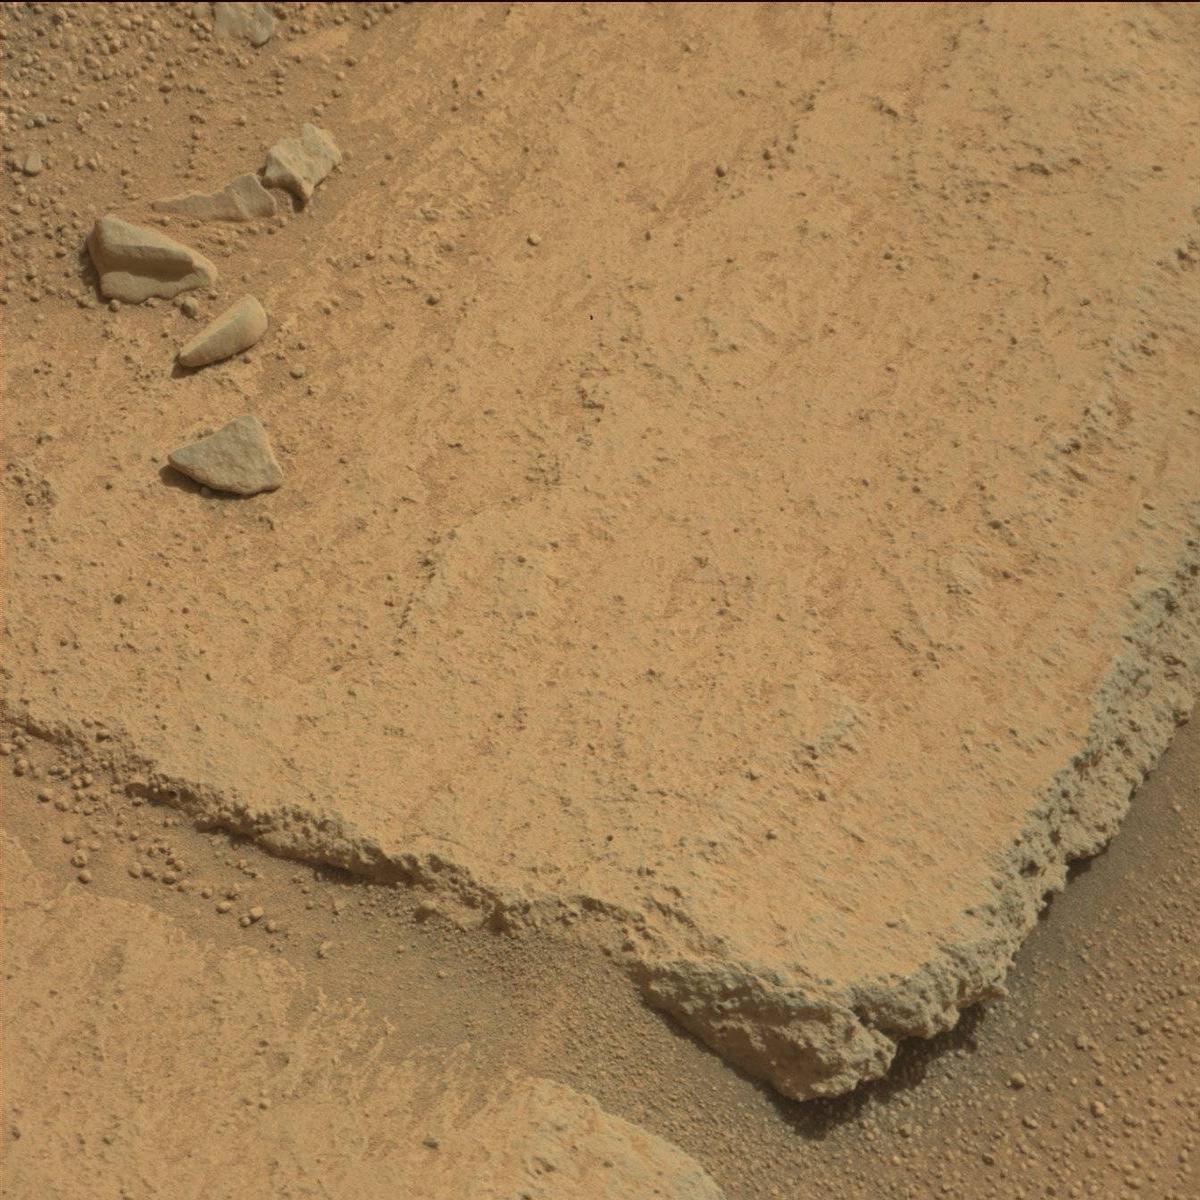
Terrain classes present: Bedrock, Rock, Sand / Soil